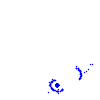
Particle: pion